Field crop: maize
Growth stage: 2
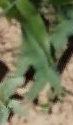
Species: maize